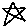
Label: star